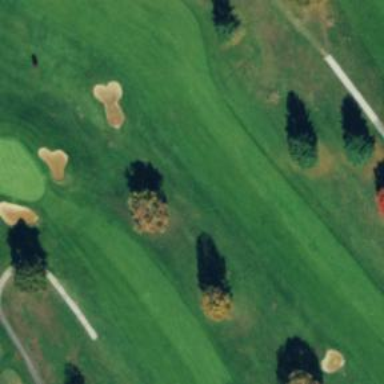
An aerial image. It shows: Golf fairway surrounded by grass.